Brain MRI, t1w sequence, axial 2D slice.
Patient: age 23, sex F, weight 78 kg, height 1.78 m
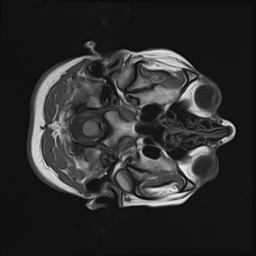